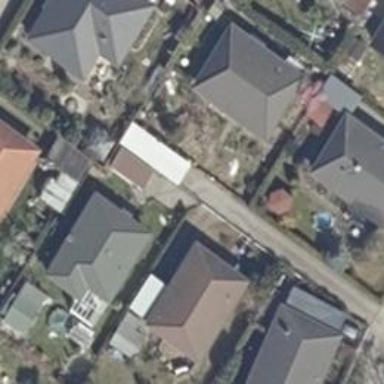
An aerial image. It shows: Residential road.